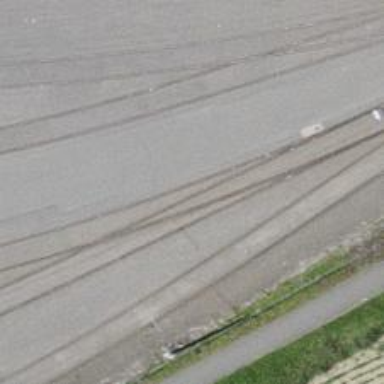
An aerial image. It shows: Railway switch.